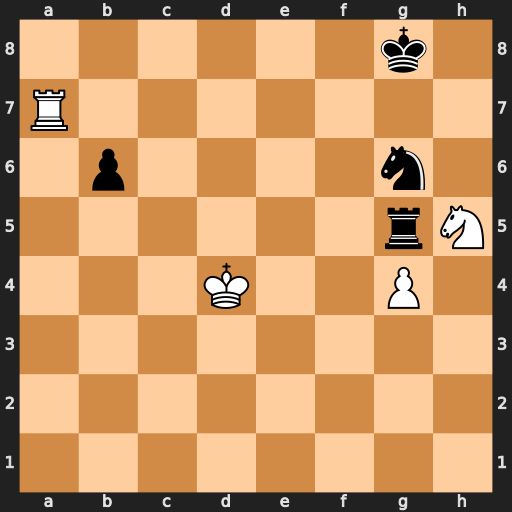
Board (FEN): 6k1/R7/1p4n1/6rN/3K2P1/8/8/8
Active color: w
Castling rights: -
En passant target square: -
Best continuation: Nf6+ Kf8 Nh7+